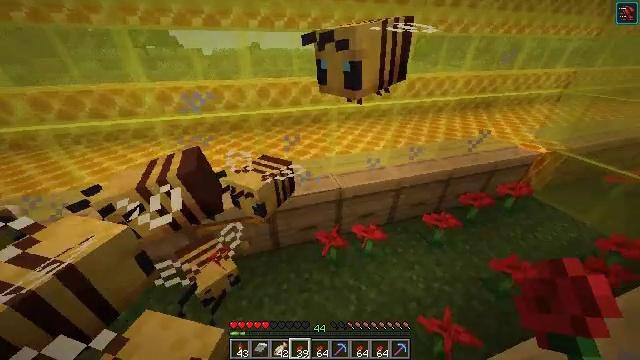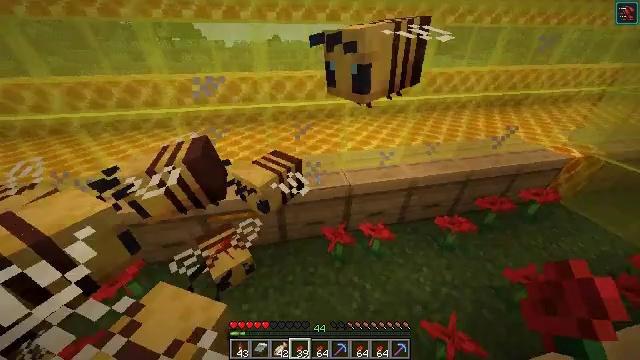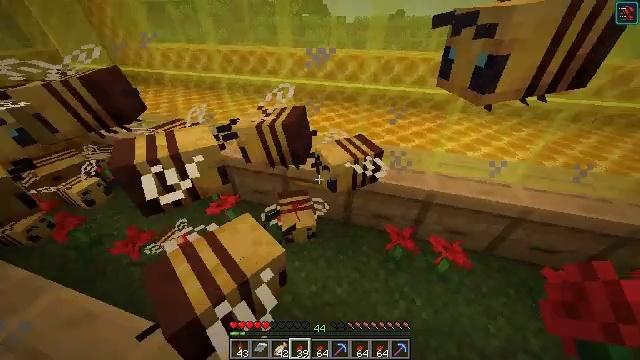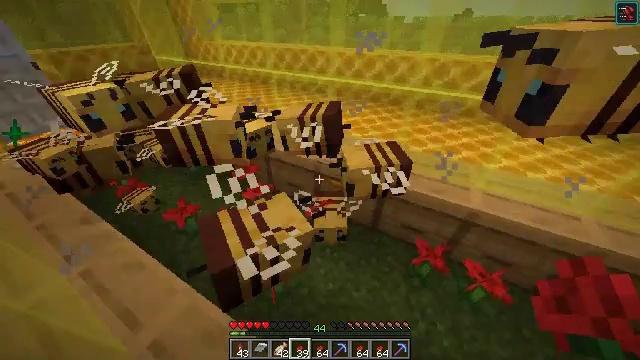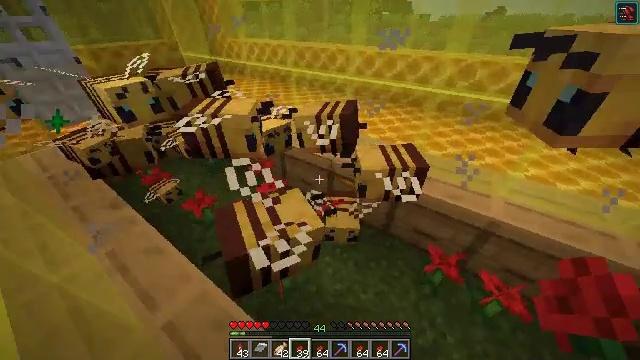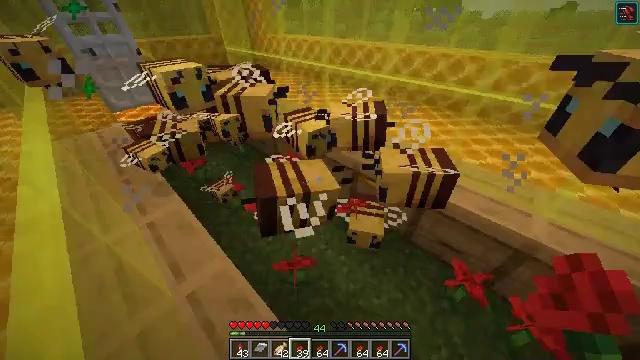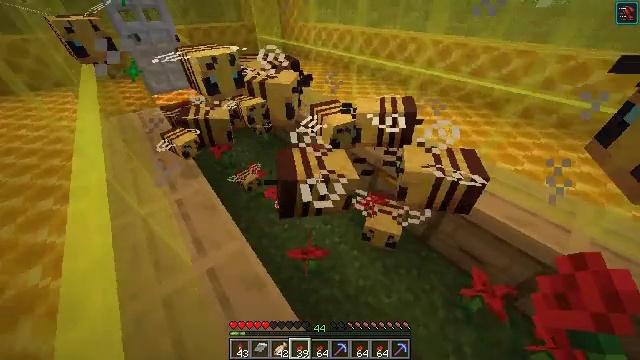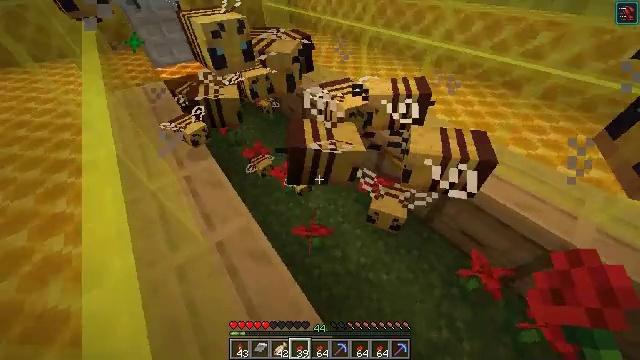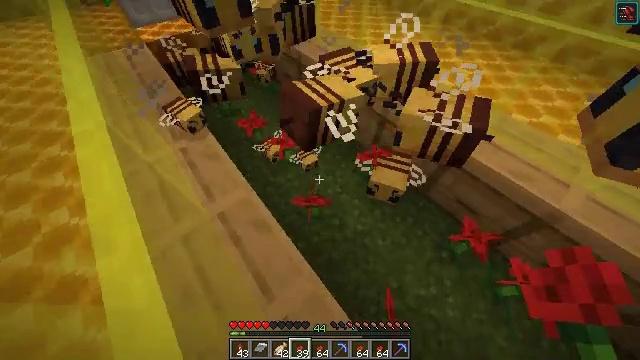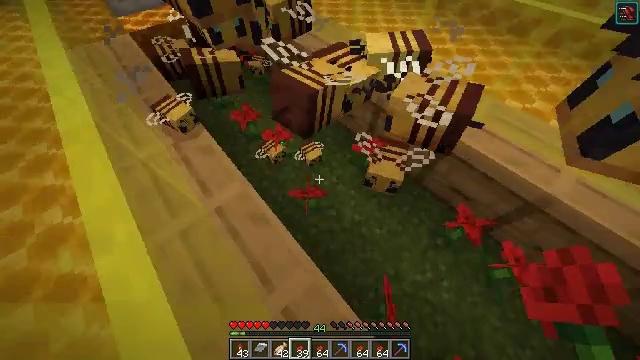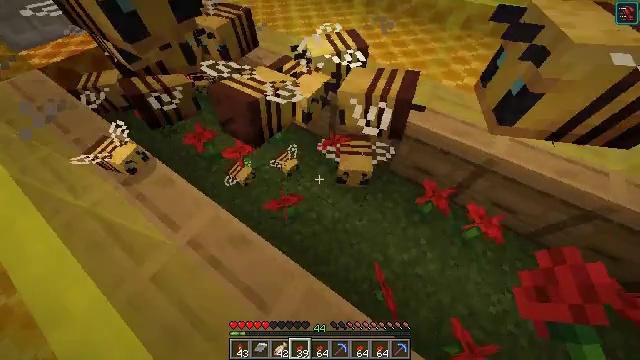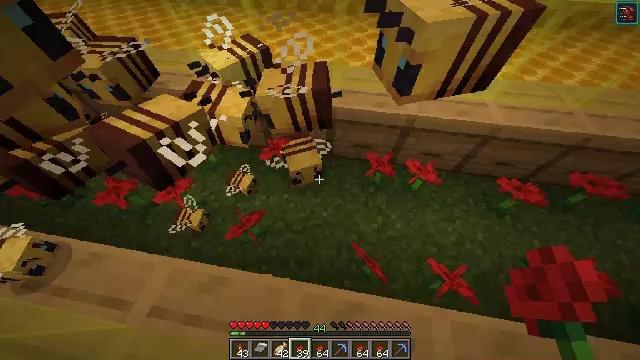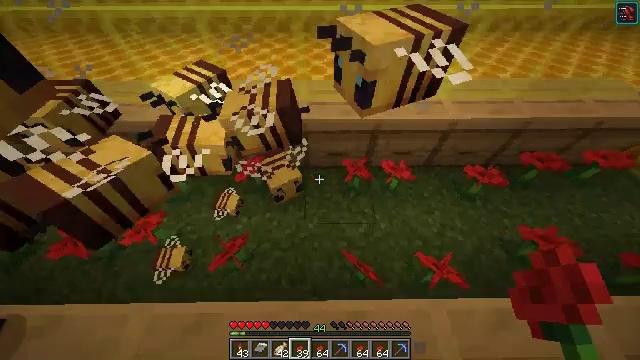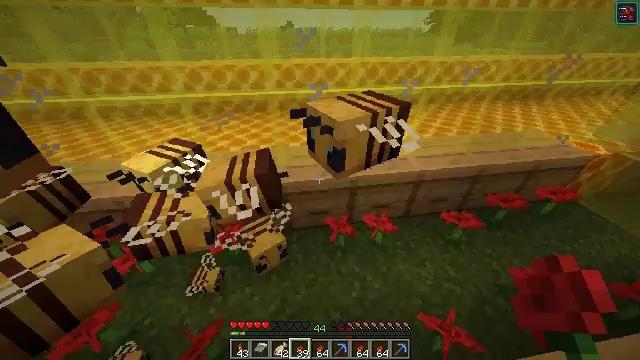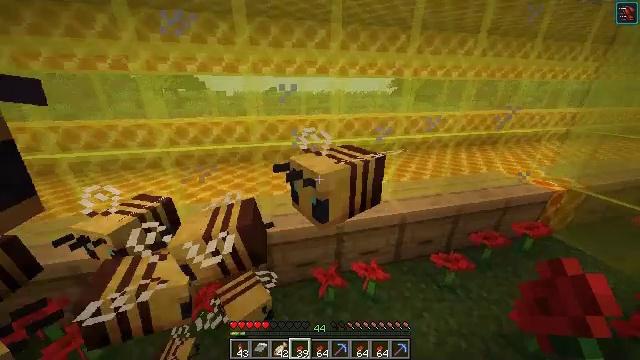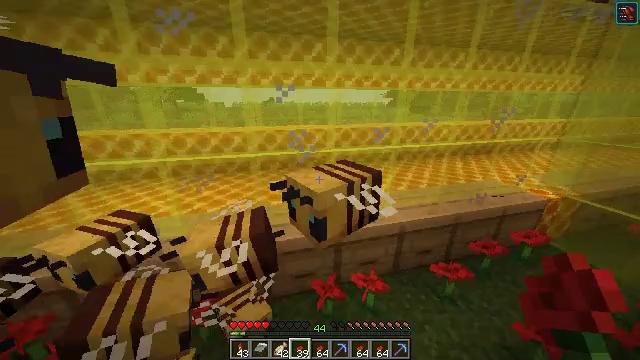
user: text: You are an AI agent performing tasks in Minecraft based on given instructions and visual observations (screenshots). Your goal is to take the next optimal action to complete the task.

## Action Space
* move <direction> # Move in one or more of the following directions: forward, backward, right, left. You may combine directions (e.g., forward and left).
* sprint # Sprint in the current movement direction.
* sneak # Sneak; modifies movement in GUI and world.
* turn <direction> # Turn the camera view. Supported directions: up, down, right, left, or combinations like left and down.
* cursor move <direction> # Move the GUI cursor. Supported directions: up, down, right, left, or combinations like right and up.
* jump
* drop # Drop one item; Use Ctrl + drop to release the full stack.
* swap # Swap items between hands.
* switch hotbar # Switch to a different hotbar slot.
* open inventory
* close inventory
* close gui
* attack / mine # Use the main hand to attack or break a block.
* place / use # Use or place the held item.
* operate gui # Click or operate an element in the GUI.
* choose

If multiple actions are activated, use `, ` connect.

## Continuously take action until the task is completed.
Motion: motion action
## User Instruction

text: Craft the honey block by arranging honey bottles.
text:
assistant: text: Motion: turn left and down, use / place
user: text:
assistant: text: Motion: turn left and down, use / place
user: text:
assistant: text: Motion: turn left, use / place
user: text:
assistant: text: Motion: turn left, use / place
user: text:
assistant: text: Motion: turn left, use / place
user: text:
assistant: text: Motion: turn left and down, use / place
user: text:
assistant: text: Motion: turn left and down, use / place
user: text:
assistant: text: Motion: turn down, use / place
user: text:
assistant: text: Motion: turn right and down, use / place
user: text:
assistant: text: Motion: turn right and up, use / place
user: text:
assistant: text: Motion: turn right, use / place
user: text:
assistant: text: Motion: turn right and up, use / place
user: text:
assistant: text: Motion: turn right and up, use / place
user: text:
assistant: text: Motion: turn right and up, use / place
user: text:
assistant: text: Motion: turn up, use / place
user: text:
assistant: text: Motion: turn right and up, use / place
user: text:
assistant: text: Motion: turn up, use / place
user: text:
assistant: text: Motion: use / place
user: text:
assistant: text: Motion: use / place
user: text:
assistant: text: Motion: turn left and down, use / place
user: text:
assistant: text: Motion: turn left and down, use / place
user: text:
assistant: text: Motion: move left, turn left and down, use / place
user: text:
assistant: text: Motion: move left, turn left and down, use / place
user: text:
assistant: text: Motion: move left, turn left and down, use / place
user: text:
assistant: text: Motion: move forward and move left, turn left, use / place
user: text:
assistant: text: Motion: move forward and move left, use / place
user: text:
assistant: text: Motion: move forward and move left, use / place
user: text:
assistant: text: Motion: move forward and move left, use / place
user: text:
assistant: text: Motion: move left, turn down, use / place
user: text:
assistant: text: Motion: move left, use / place